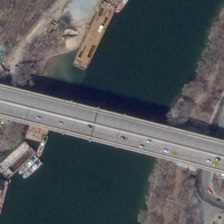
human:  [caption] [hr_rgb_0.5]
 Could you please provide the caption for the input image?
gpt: many cars passed over the bridge .

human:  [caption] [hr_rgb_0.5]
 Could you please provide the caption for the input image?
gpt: there are some boats on the river .

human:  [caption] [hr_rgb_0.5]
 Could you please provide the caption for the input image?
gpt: many cars passed over the bridge .

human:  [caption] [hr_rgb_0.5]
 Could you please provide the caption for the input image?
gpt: there are some boats on the river .

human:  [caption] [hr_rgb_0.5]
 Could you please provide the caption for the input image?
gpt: many cars passed over the bridge .